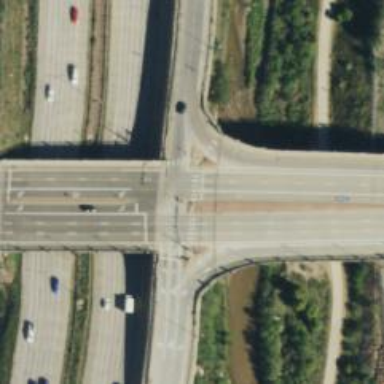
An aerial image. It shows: Bridge on motorway link.